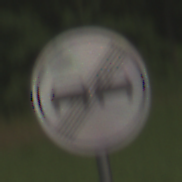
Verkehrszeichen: EndeUeberholverbot
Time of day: SunriseSunset
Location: Outdoor (Nature)
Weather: PartlyCloudy
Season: NotSpecified
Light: Natural